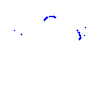
Particle: kaon